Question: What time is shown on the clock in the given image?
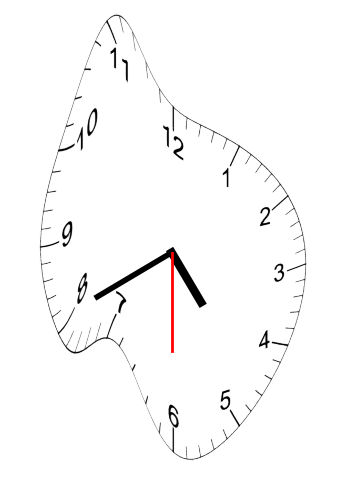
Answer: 04:40:30